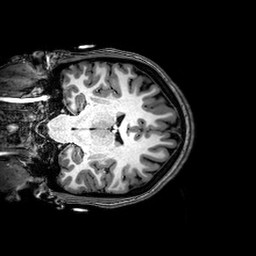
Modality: T1w
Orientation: coronal
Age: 19
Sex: female
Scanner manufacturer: philips
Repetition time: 0.00833 s
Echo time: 0.00385 s